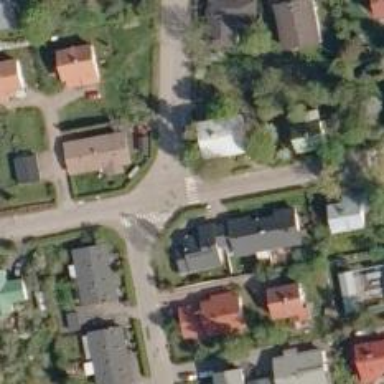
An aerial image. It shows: Uncontrolled crossing on the road.